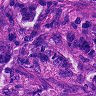
Metastatic tissue present: yes